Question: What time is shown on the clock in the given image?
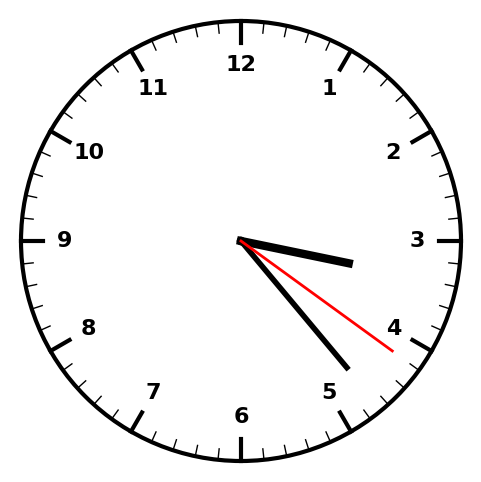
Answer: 03:23:21